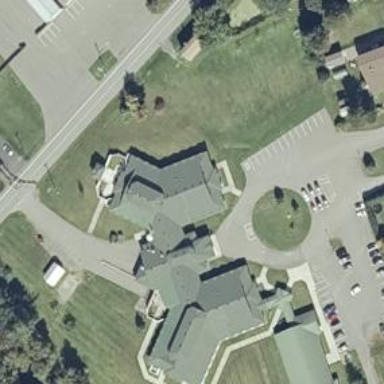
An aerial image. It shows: Building that serves as nursing home.